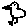
Label: bird